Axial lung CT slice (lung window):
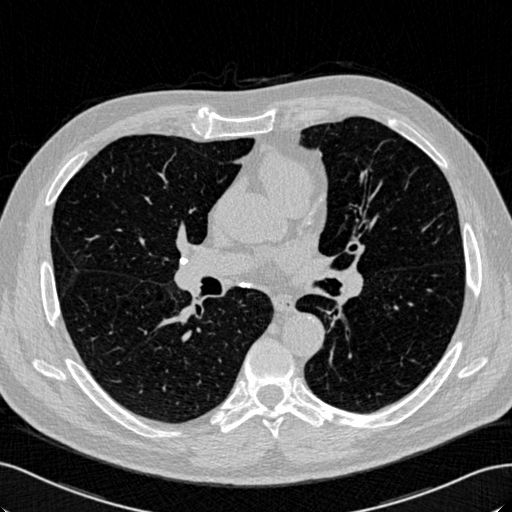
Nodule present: no